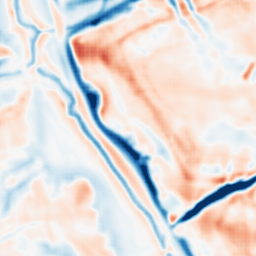
Category: multiscale
Decomposition family: dog_multiscale
Decomposition parameters: sigma_ratio: 1.6
n_scales: 3
base_sigma: 2
Upsampling method: sinc_blackman
Upsampling parameters: scale: 2
kernel_size: 4
Upsampling scale: 2